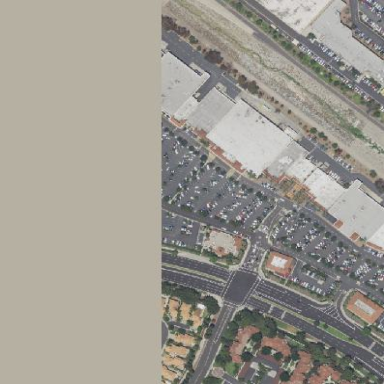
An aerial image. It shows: Retail area.